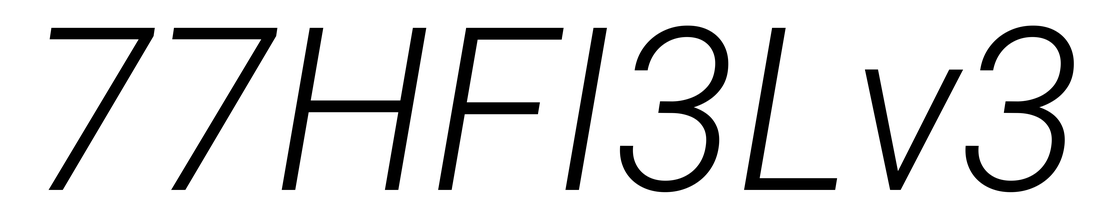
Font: Roboto-Italic_Light_Italic